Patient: sex M, age 65
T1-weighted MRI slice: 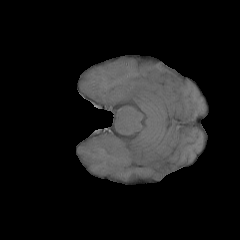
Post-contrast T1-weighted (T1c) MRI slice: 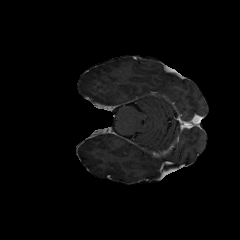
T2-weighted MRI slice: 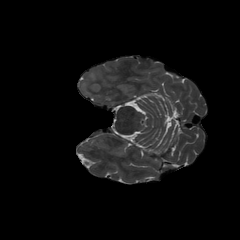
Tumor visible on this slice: no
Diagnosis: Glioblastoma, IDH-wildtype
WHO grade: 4